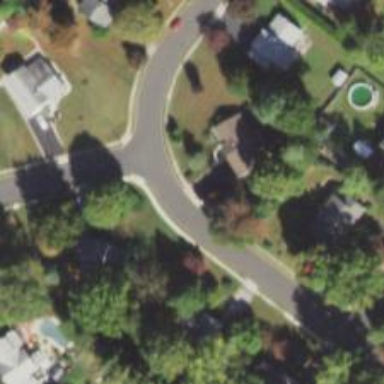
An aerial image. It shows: Driveway leading to service road.